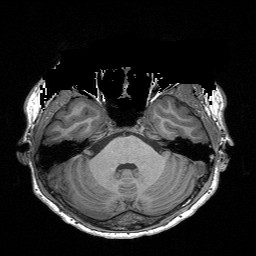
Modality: T1w
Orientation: coronal